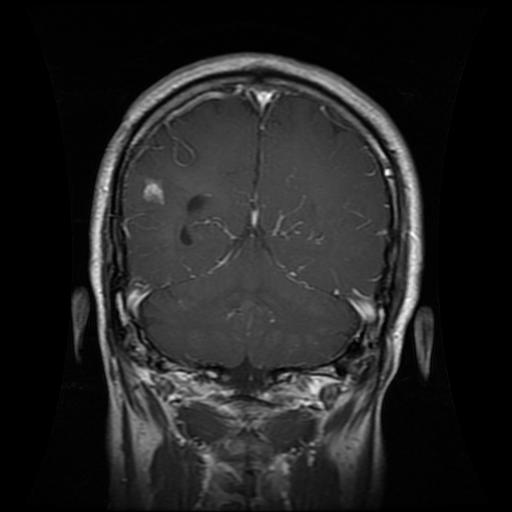
Label: glioma